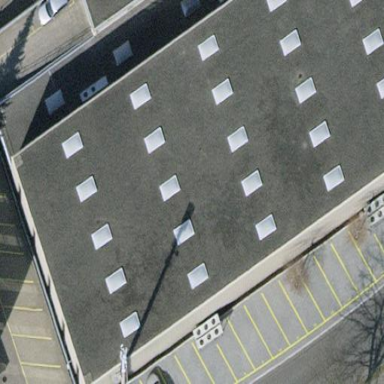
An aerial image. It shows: Warehouse building.